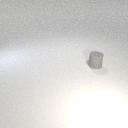
small gray rubber cylinder